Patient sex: M
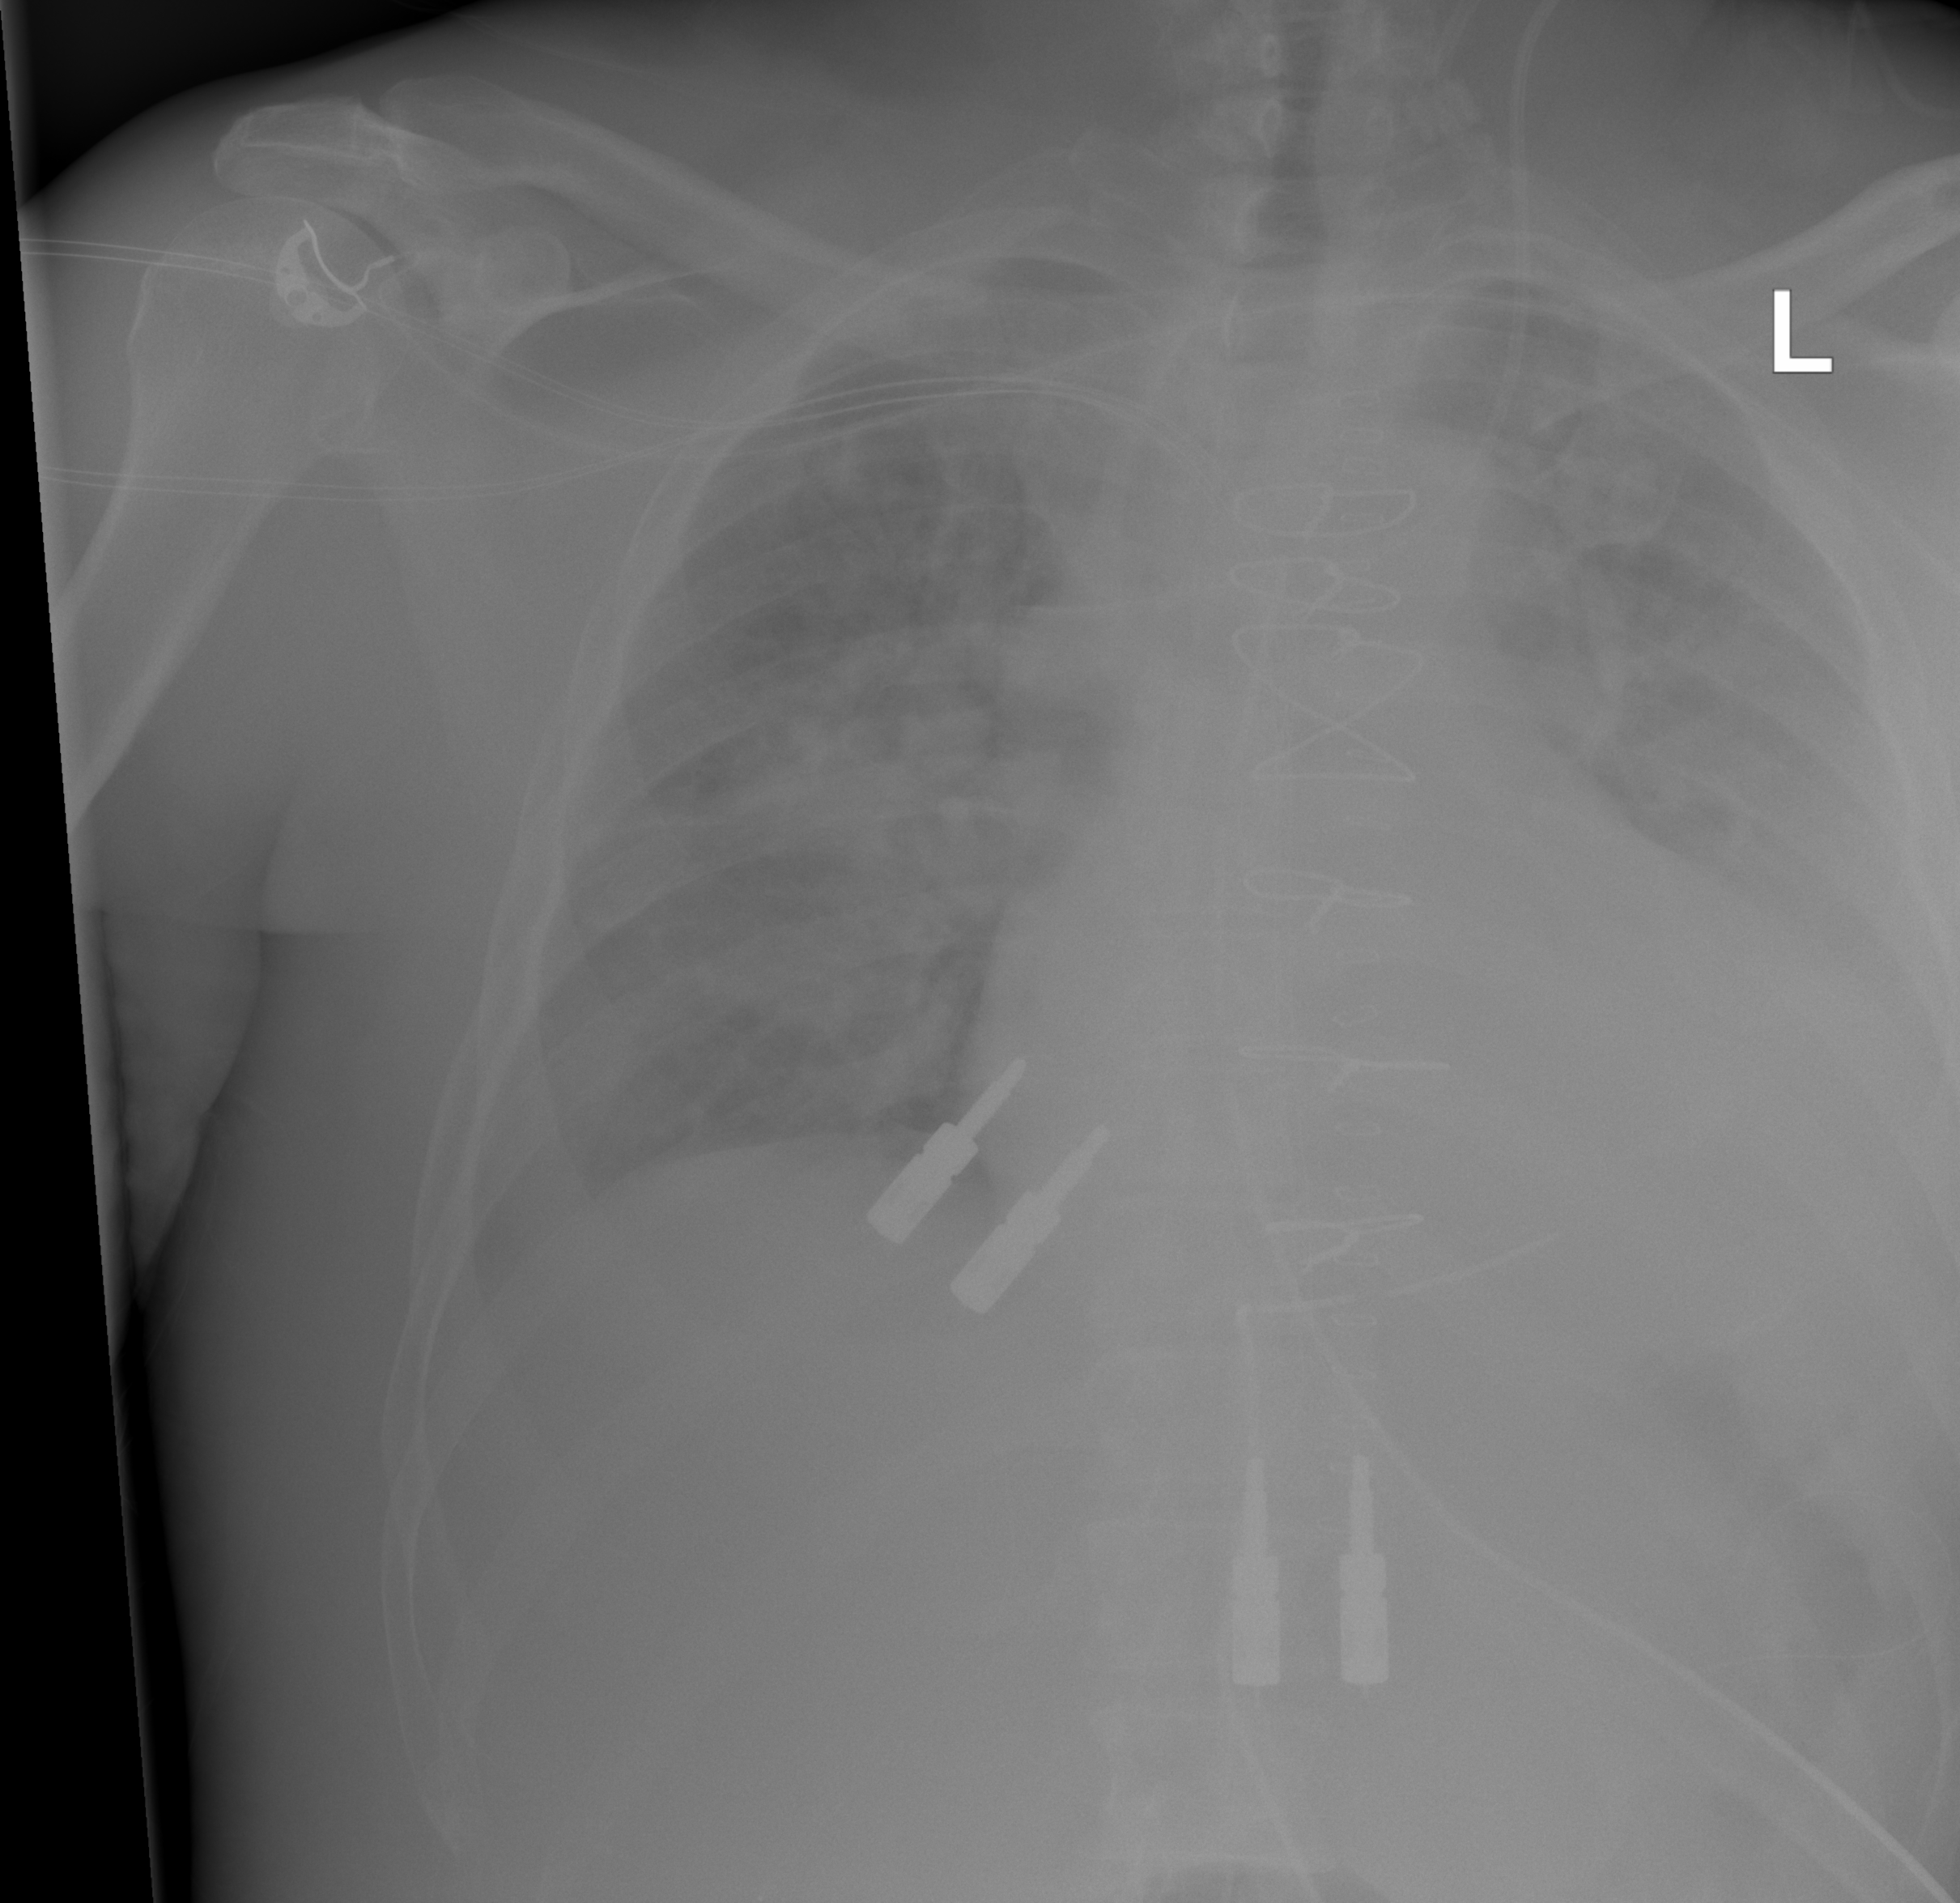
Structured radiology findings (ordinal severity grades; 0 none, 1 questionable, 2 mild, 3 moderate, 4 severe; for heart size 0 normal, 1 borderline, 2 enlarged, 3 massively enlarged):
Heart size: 2
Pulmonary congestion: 2
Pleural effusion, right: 0
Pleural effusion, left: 1
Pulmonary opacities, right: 2
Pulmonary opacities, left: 2
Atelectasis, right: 0
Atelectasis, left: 1